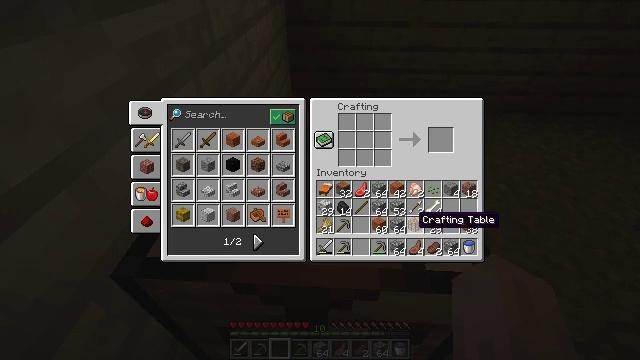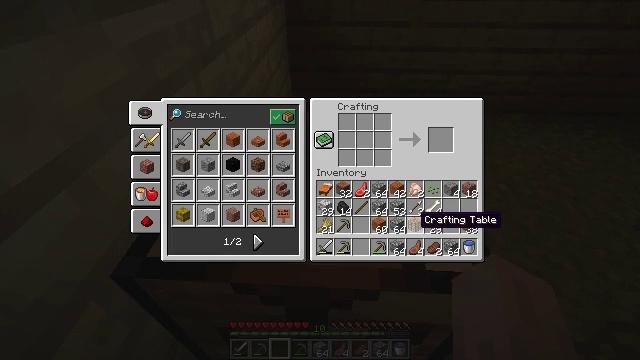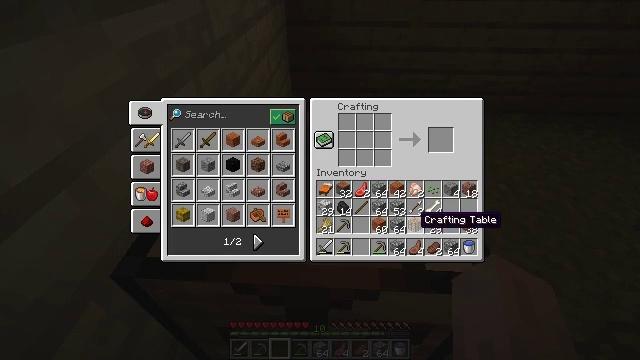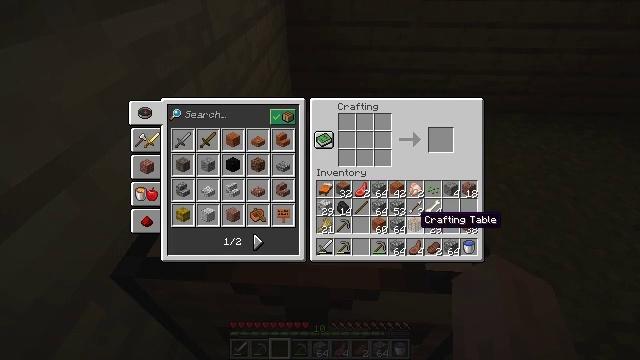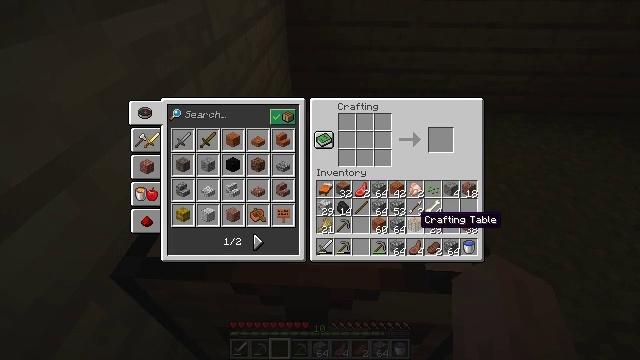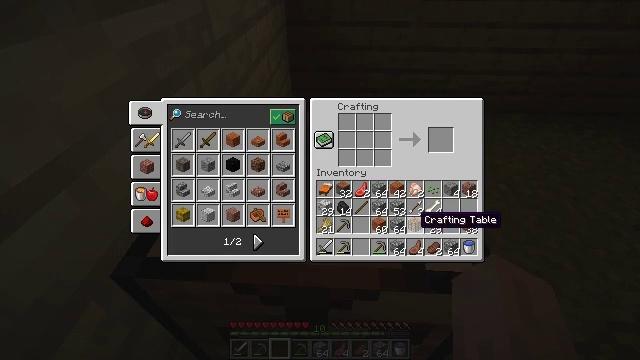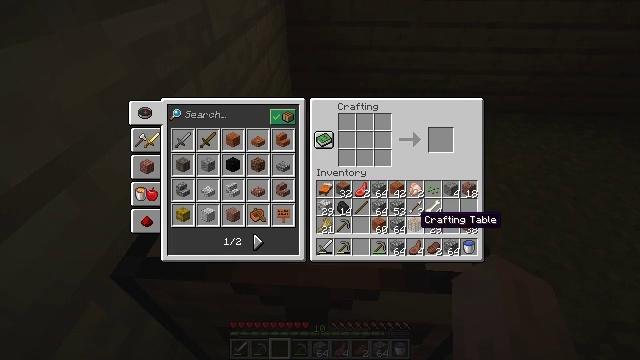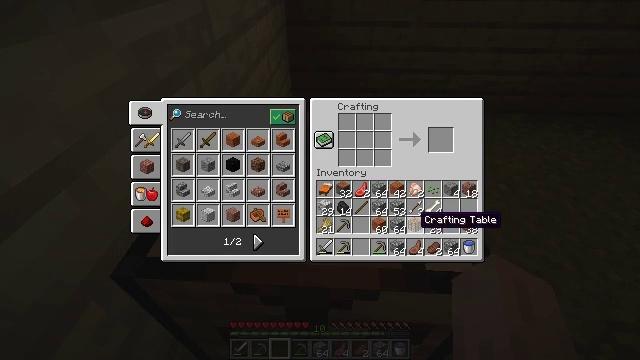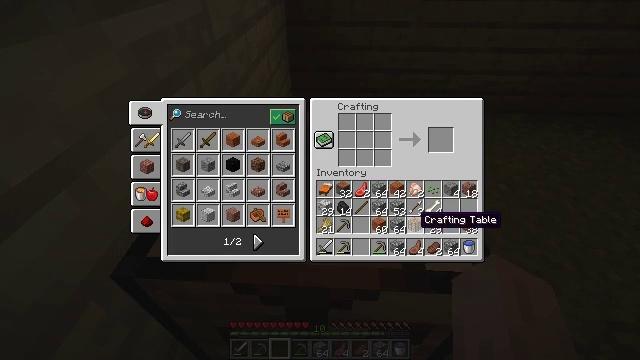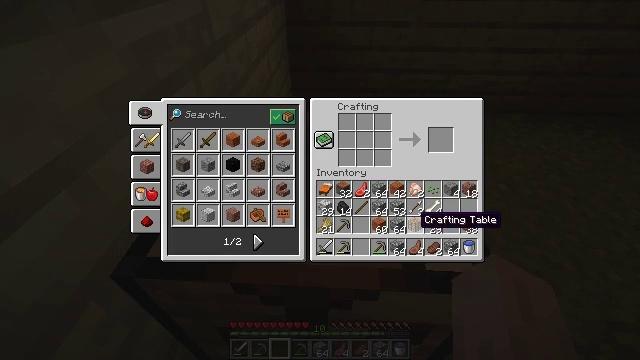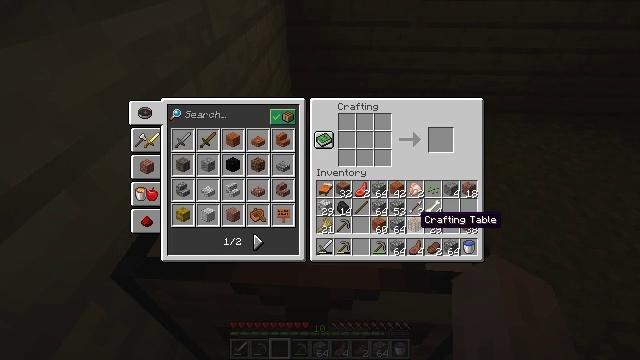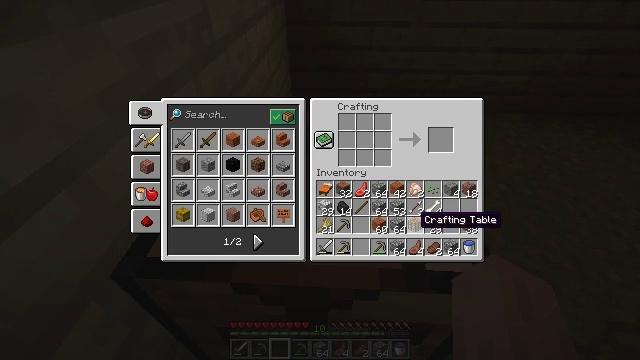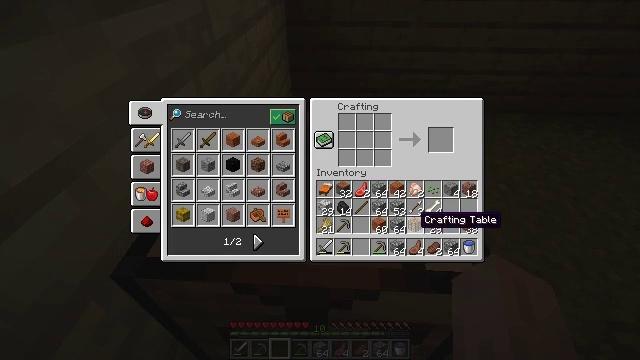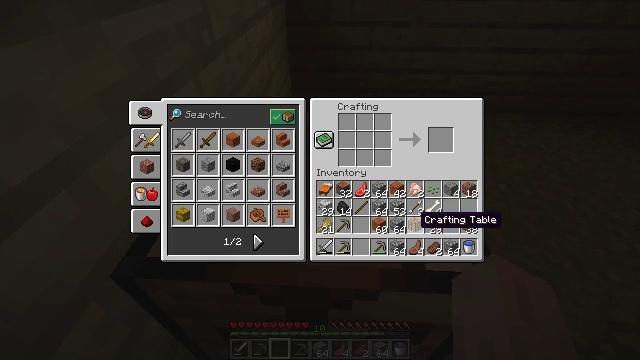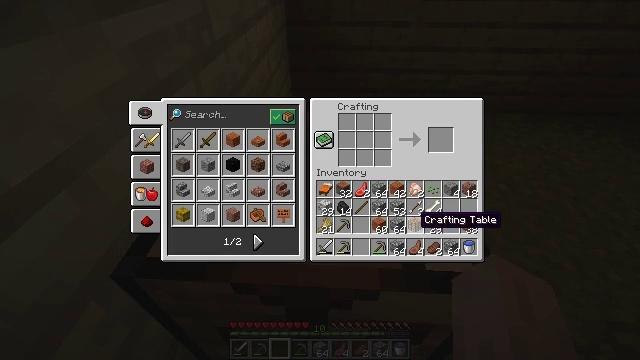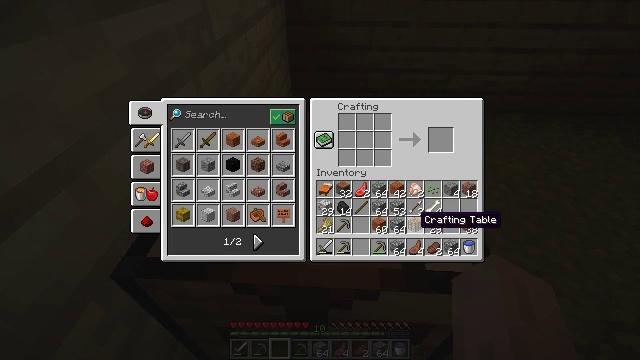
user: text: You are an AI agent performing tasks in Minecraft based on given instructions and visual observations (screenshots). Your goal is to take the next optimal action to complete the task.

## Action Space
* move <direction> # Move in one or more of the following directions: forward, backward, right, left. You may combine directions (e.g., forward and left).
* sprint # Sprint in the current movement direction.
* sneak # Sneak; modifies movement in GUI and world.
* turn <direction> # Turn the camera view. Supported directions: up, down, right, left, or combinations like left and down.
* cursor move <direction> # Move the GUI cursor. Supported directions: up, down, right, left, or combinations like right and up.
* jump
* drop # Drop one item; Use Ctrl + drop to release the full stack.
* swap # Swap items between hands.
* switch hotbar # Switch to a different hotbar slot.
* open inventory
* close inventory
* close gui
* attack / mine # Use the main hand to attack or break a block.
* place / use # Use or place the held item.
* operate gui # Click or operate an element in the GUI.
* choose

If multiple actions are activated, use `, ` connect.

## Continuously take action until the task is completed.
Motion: motion action
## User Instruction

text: Transform an acacia plank into an acacia button in crafting table.
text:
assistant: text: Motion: no_op
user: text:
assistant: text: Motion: no_op
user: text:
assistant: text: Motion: no_op
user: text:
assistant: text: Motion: no_op
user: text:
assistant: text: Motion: no_op
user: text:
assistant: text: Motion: no_op
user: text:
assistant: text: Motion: no_op
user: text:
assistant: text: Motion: no_op
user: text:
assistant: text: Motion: no_op
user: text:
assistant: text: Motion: no_op
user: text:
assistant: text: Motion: no_op
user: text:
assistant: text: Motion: no_op
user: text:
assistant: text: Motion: no_op
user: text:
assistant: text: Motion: no_op
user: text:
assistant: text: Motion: no_op
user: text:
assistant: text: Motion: no_op
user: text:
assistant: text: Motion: no_op
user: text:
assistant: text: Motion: no_op
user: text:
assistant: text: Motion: no_op
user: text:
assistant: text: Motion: no_op
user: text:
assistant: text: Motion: no_op
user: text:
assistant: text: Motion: no_op
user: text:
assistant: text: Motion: no_op
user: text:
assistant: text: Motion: no_op
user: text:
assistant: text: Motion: no_op
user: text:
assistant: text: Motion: no_op
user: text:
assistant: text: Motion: no_op
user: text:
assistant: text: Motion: no_op
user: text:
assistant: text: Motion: no_op
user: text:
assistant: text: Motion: no_op